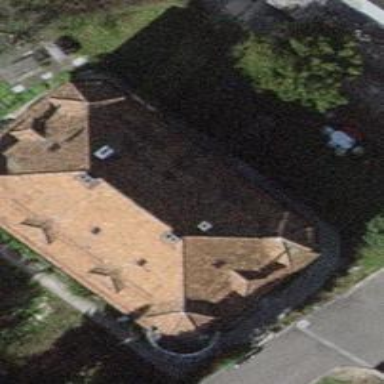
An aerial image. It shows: Building with pyramidal-shaped roof.